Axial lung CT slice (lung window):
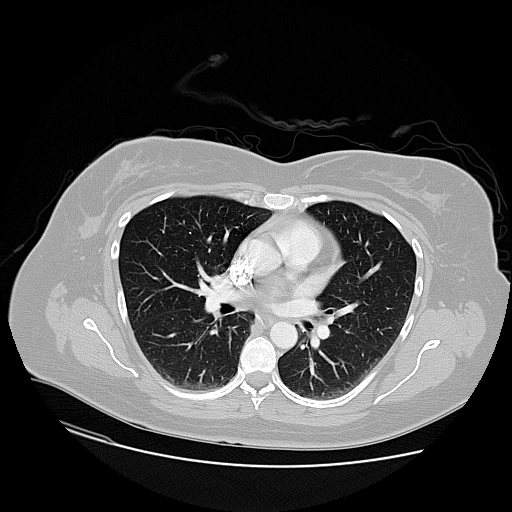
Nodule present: no